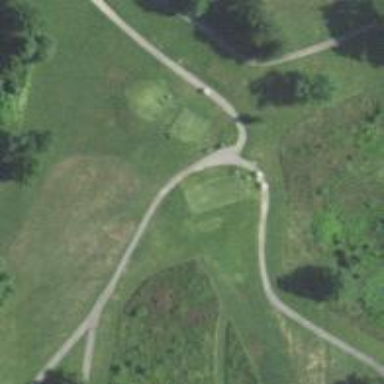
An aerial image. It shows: Service road designated as golf cart path.